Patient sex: M
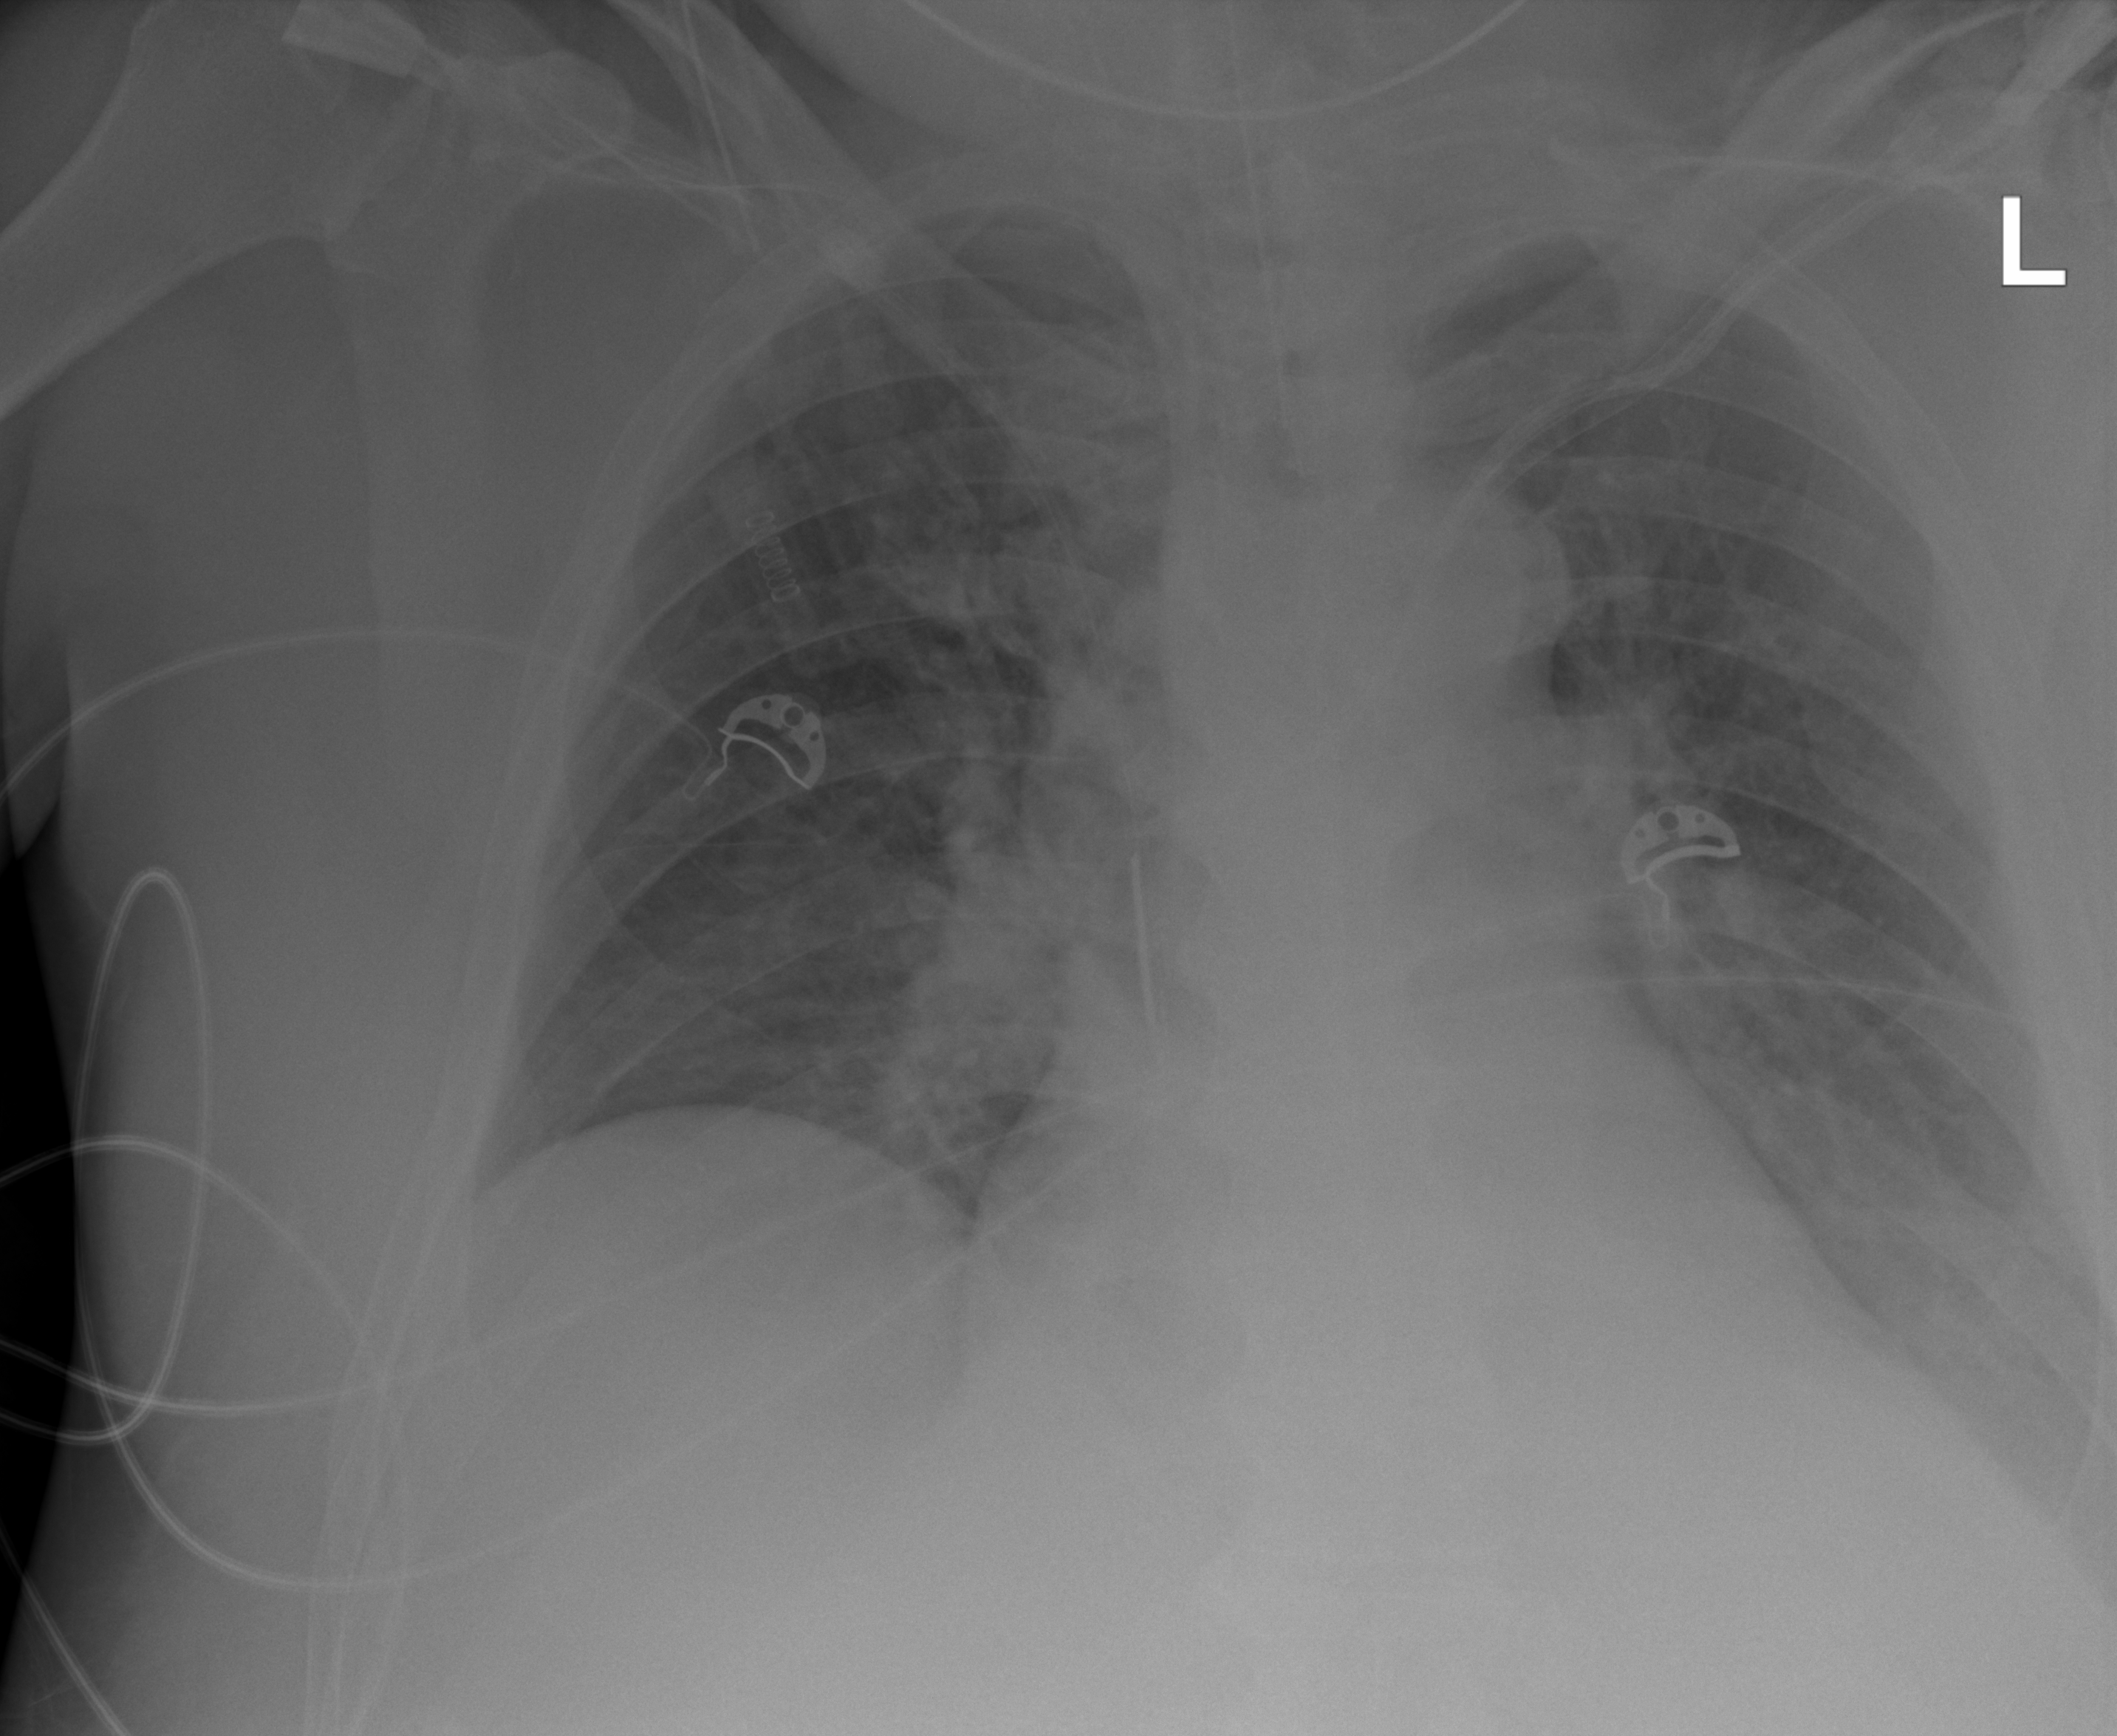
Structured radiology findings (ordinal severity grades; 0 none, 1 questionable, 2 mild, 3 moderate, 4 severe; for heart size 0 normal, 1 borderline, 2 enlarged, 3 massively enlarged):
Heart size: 0
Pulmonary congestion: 2
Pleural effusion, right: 0
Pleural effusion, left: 2
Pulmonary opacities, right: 1
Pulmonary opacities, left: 0
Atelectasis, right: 1
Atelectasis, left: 2